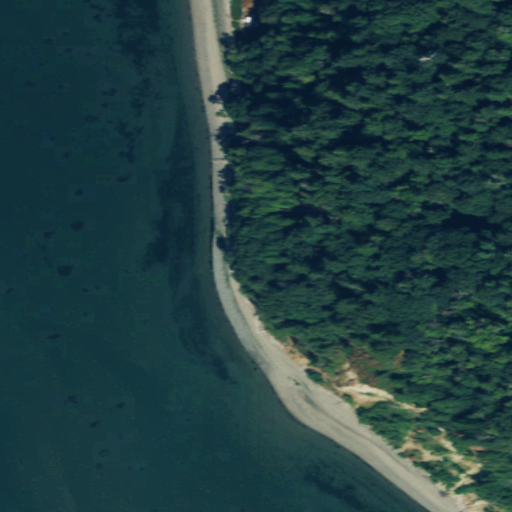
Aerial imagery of cape in Washington named Indian Point containing open water, mixed forest, barren land, evergreen forest, open development, and grassland